Question: I'm trying to align a graphic which overlaps the main page element and pad elements. How
to do this? I have a blue circle button (click here) that I want placed in the following picture location on the page.
css:

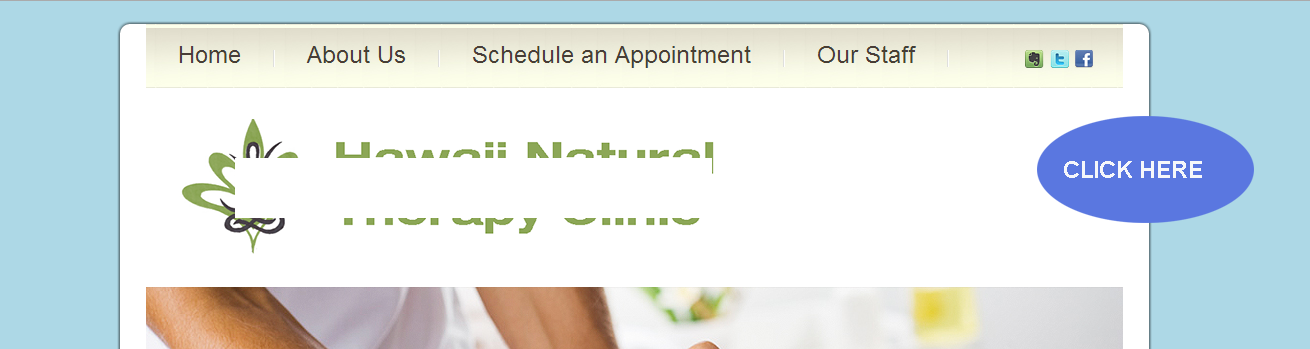
Answer: If you want to place an element above all other elements at a specific position, you should move it out of all the other elements so it is a direct child of '<body>'. If you place it directly before the closing '</body>' tag, then it should be the topmost element if you're not using the z-index css-property anywhere. If you do so, apply it to your blue circle as well.
Then to place it to a specific location, use the following CSS:
'''
#blue_circle {
position: absolute;
top: [whatever you want]px;
left: [whatever you want]px;
}
'''
of course you can also use relative positioning (% instead of px) to set the position of your element.